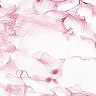
Metastatic tissue present: no